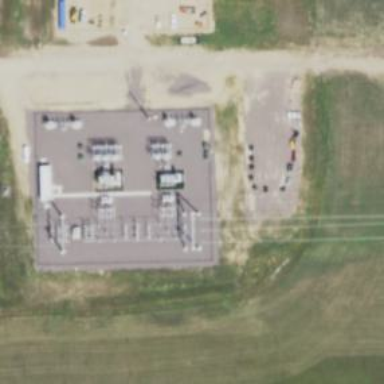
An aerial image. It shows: Switch used for power control.